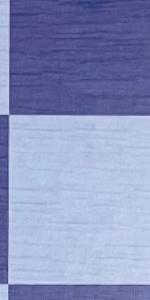
Label: Pawn_Black